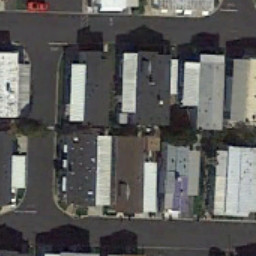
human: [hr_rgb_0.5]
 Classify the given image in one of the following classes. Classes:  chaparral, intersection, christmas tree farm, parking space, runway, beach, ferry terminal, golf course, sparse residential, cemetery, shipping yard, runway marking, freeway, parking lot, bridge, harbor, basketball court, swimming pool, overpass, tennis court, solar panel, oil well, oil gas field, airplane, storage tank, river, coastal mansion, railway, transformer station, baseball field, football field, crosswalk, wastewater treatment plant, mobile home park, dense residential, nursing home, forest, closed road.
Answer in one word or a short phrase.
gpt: mobile home park